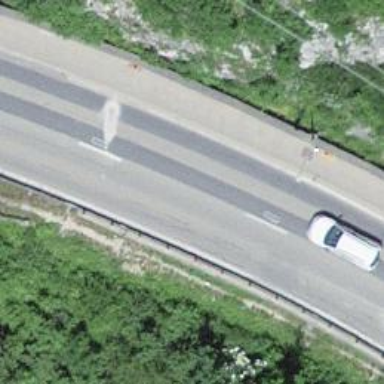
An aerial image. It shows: Trunk road with asphalt surface. There is cycle track on the right side.